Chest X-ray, PA view. Patient: 40 years old, sex F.
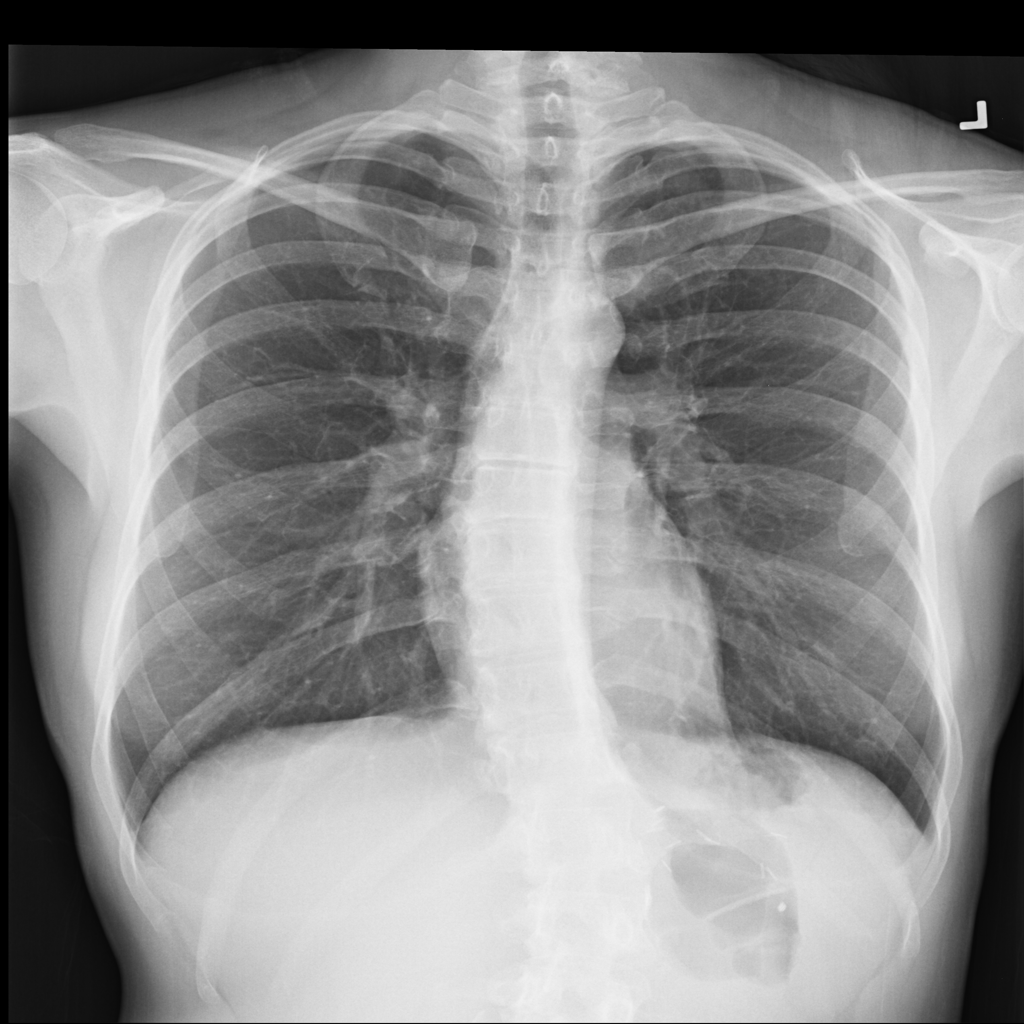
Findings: No Finding